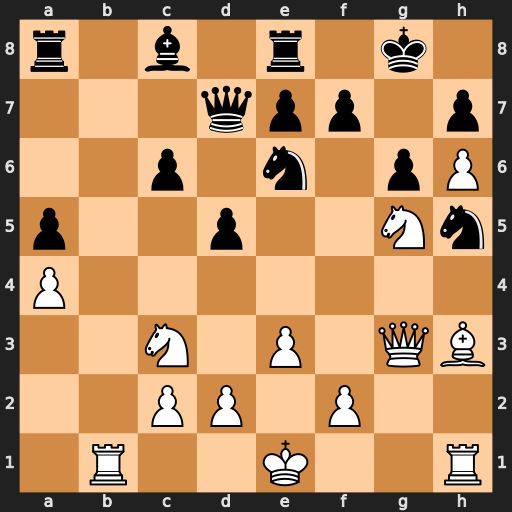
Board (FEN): r1b1r1k1/3qpp1p/2p1n1pP/p2p2Nn/P7/2N1P1QB/2PP1P2/1R2K2R
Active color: w
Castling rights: K
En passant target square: -
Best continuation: Bxe6 Nxg3 Bxd7 Bxd7 fxg3